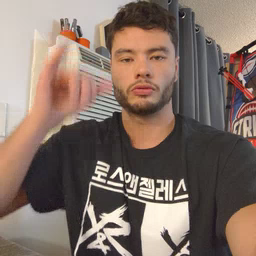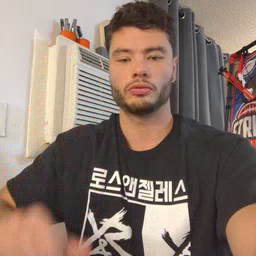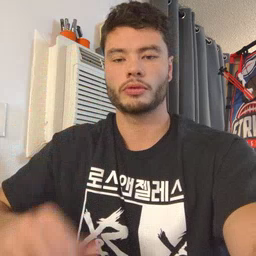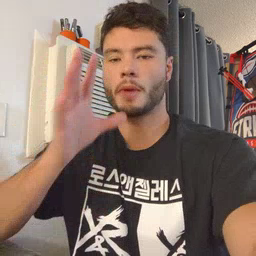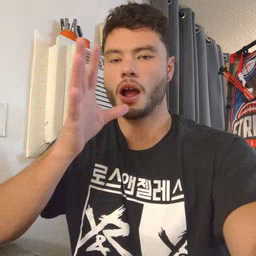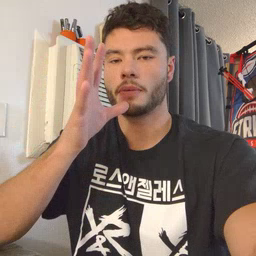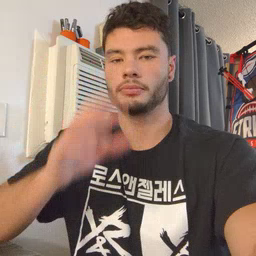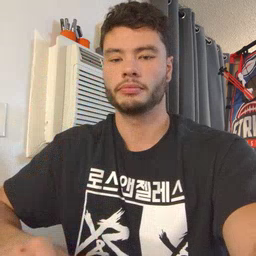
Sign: mom